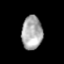
Tissue: lung
Cell type: Epithelial cells
Senescence score: 0.232
Nuclear area (px): 681
Mean DAPI intensity: 170.596